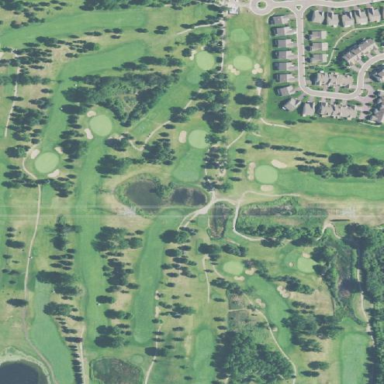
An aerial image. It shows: Golf course.